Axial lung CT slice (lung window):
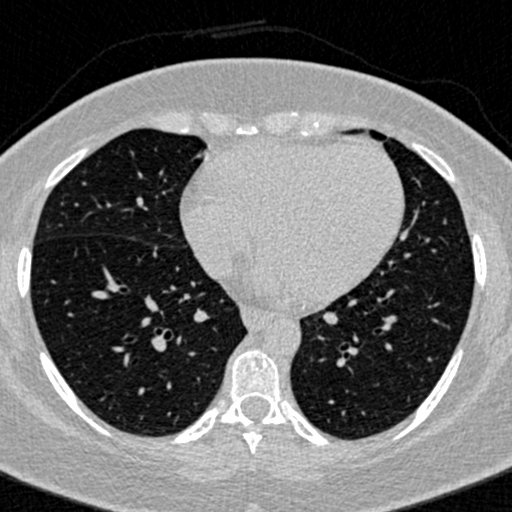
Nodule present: no